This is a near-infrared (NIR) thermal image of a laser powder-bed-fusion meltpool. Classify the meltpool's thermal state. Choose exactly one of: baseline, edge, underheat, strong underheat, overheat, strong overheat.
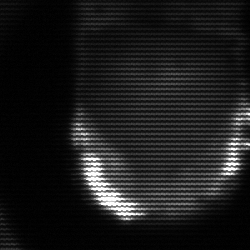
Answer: baseline